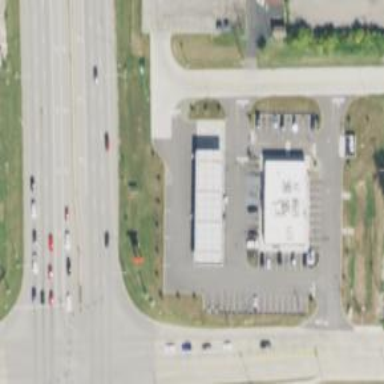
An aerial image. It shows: Retail area.